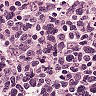
Metastatic tissue present: no